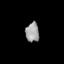
Tissue: lung
Cell type: Endothelial cells
Senescence score: 0.5739
Nuclear area (px): 258
Mean DAPI intensity: 155.841